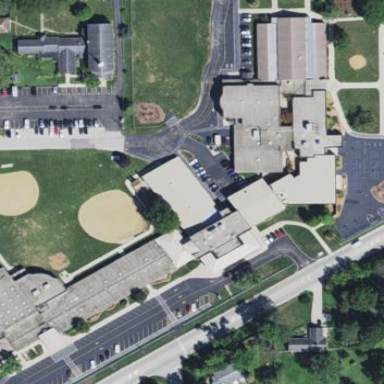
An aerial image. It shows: School building.